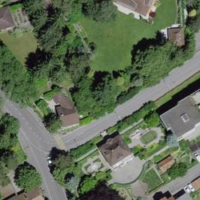
EUNIS habitat code: 54
Species observed at this site:
Argynnis paphia